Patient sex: F
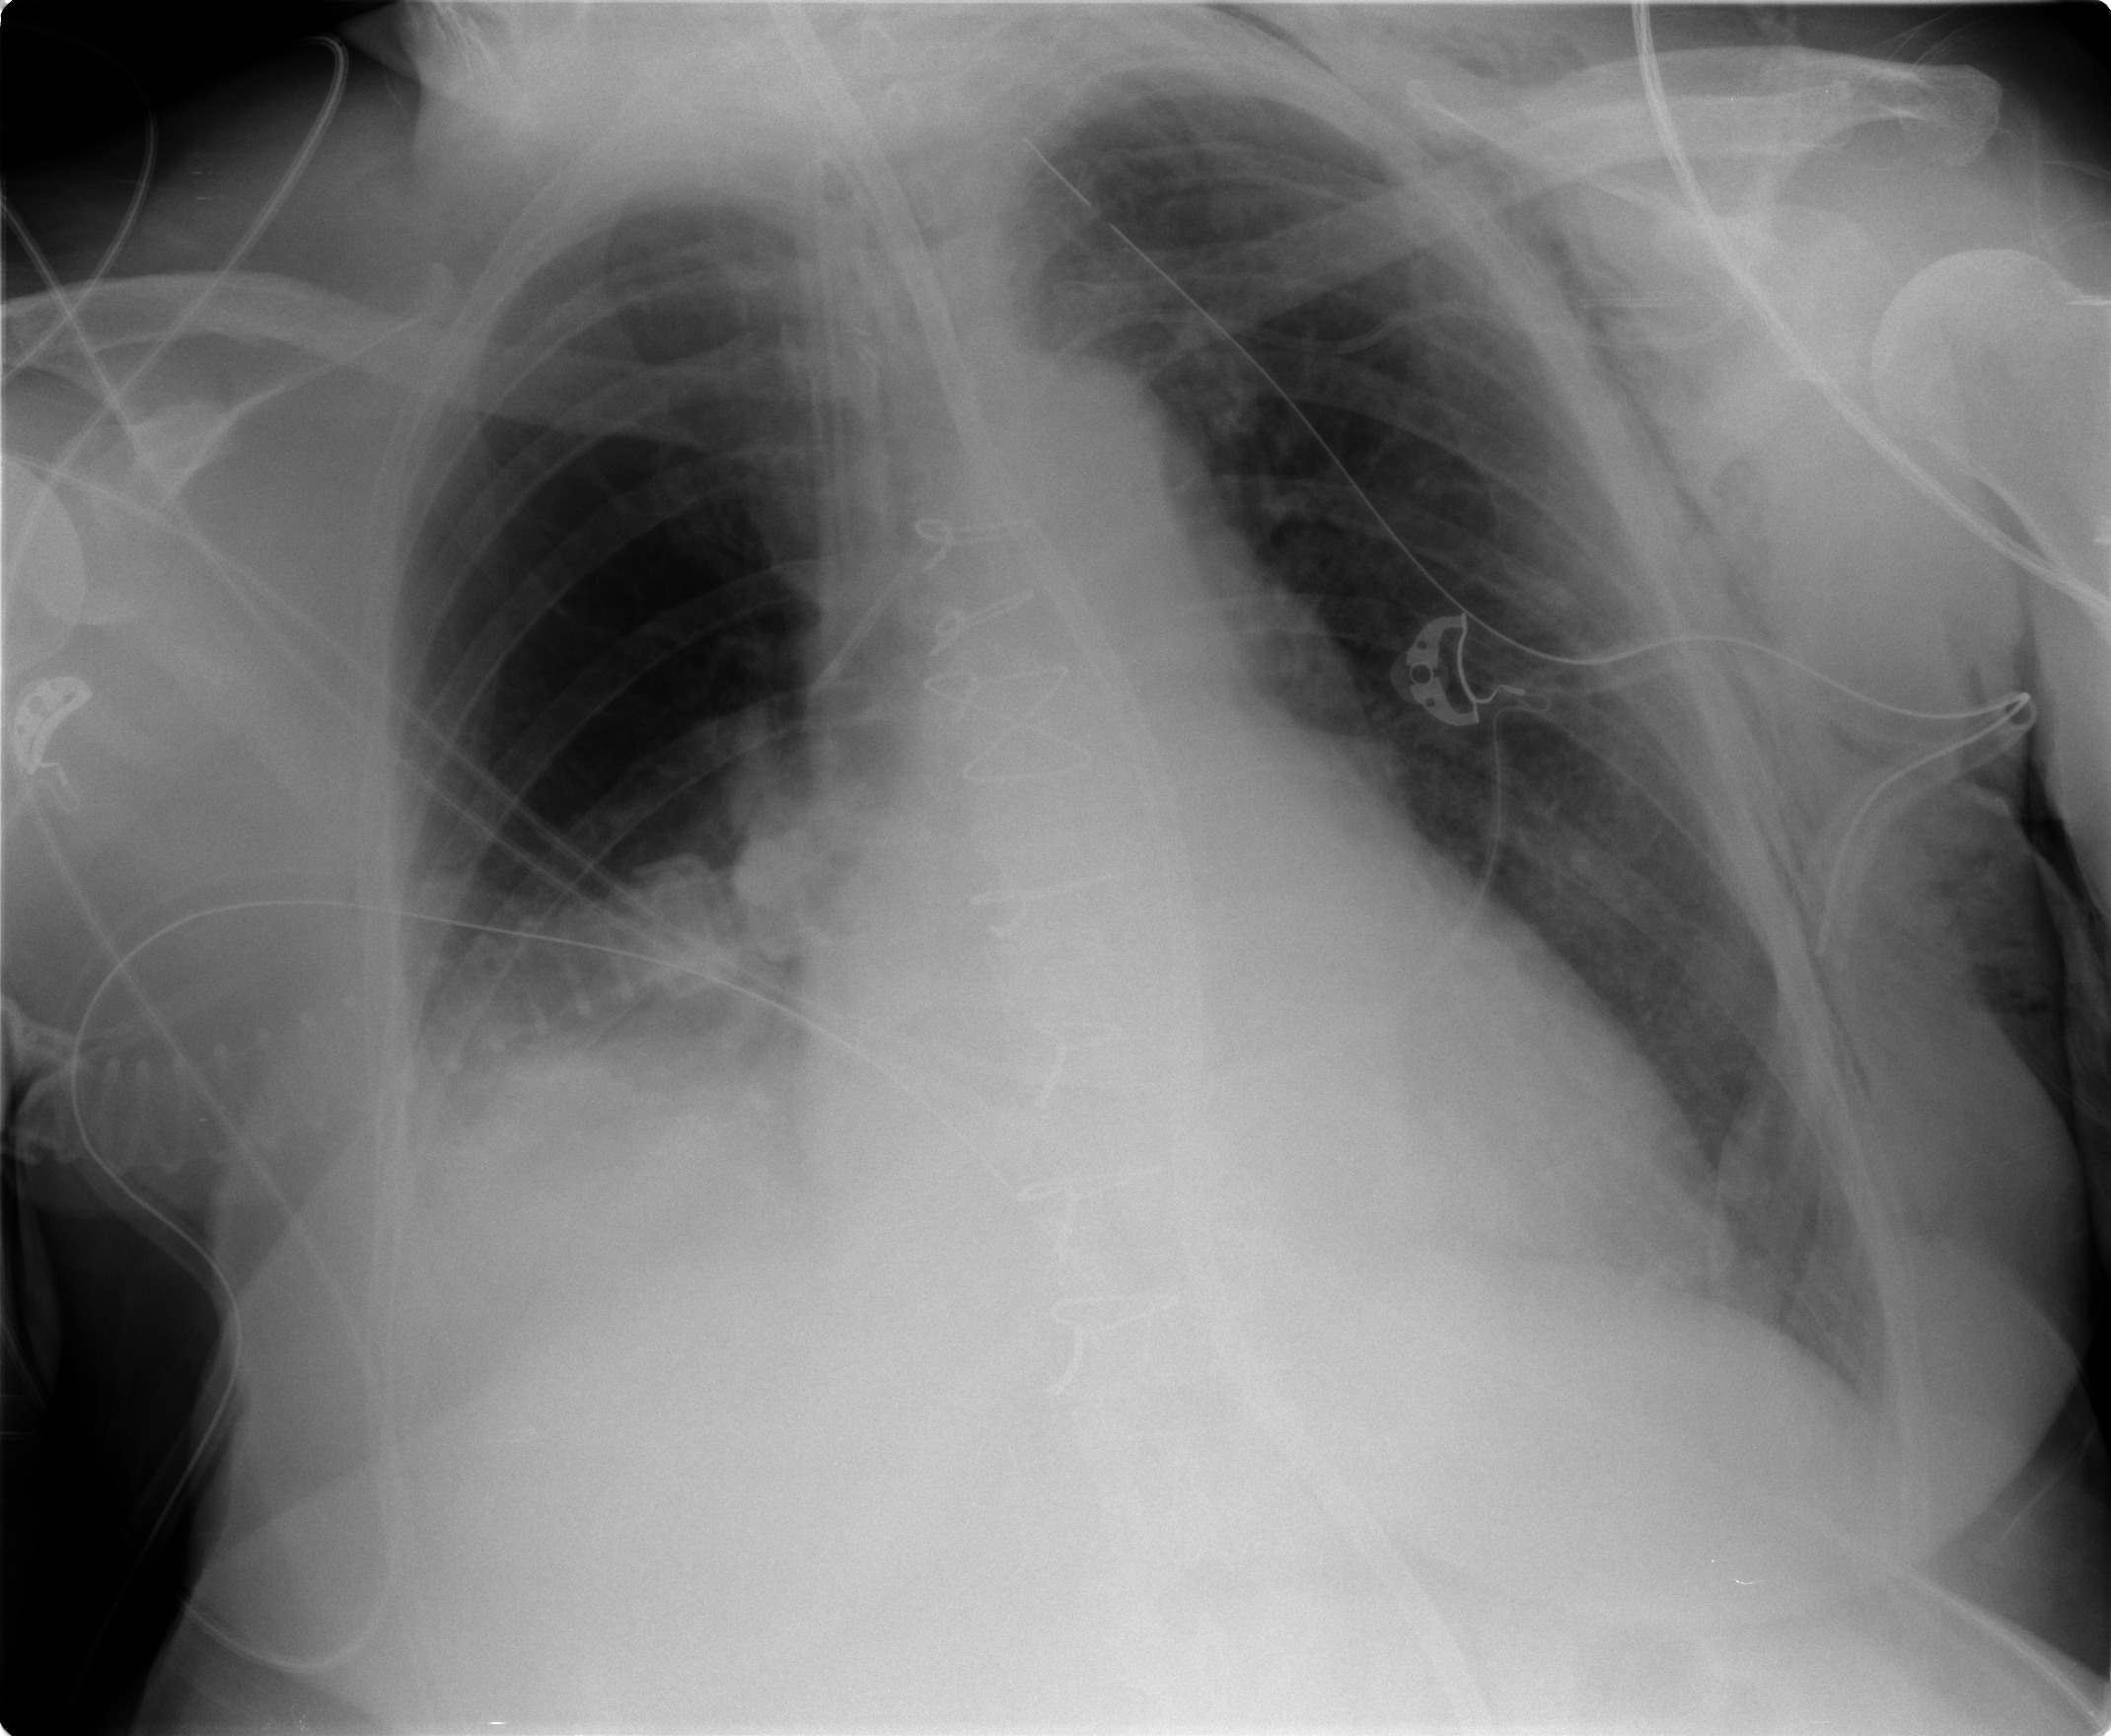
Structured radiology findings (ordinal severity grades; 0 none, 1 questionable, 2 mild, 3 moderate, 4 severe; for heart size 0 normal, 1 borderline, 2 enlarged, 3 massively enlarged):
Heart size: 1
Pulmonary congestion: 0
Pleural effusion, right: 2
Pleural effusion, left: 0
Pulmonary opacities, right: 0
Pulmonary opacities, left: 0
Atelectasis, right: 2
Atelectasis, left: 0